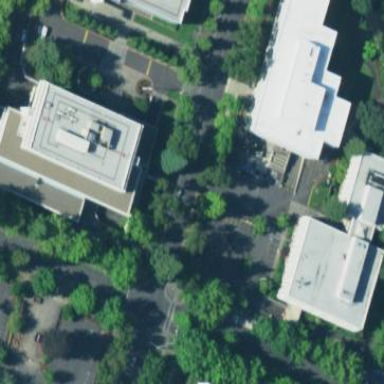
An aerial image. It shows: Government office building.